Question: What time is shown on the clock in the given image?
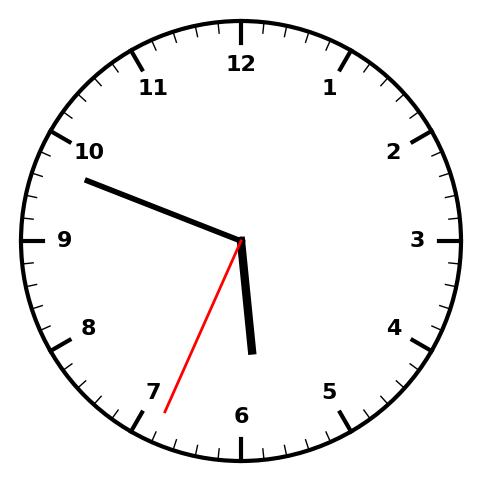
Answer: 05:48:34